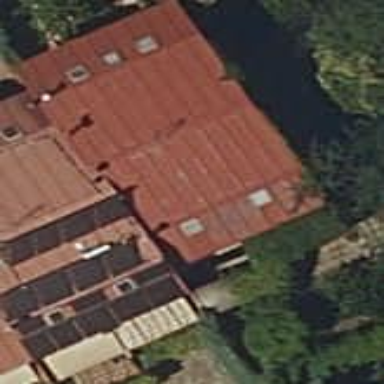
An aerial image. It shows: Terrace building.